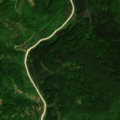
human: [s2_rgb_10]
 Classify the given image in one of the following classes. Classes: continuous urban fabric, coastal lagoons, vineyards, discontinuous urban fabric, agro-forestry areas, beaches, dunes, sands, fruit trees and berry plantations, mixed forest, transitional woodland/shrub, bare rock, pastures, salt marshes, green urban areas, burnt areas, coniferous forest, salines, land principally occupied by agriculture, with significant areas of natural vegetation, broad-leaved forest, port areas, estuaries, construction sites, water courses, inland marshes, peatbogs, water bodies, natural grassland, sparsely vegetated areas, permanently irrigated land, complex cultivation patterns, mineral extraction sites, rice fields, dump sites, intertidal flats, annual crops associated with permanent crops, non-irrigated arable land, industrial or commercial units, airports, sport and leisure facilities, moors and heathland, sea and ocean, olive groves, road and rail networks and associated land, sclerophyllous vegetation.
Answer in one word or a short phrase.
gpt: broad-leaved forest, coniferous forest